Question: I just started to work with Gnu Plot and i created a few simple plots. But now i have a new problem.
The input is a csv-file like this:
'''
name;n0;n1;n2
Benj;1;3;2
Silv;6;1;2
Steffi;3;2;2
'''
The count of the columns and the count of the rows is dynamic. So this is also a valid input file:
'''
name;n0;n1;n2;n3;n4
Benj;2;2;3;2;1
'''
I like to have a graph like this (input is the first csv):

I played around with some Gnu Plot files which i created before, but i always just got something totally different.
Maybe someone has a hint or something to help me?
Thank you very much,
Best regards
Kevin
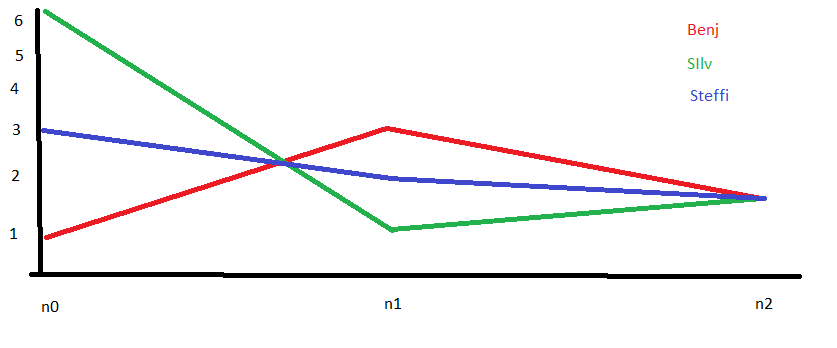
Answer: As noted by Christoph, you need to transpose the data before plotting, the <URL>, otherwise the number of lines needs to be counted by other means.
Here is how you could handle both issues with external programs:
'''
dfile = "data.csv"
nrec = system("wc -l < " . dfile)
set datafile separator ';'
plot for [i=2:nrec] '<transpose --fsep \; -t '.dfile using i:xtic(1) with lines title columnhead
'''
I used 'wc' from coreutils to count the number of lines and 'transpose' as suggested by <URL> to handle the transposition.
Result:

Running the same script on data with more plots and data points:
'''
name;n0;n1;n2;n3;n4
Benj;1;3;2;5;3
Silv;6;1;2;3;4
Steffi;3;2;2;4;2
Carl;2;4;5;3;2
'''